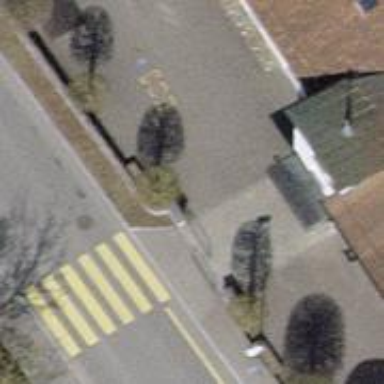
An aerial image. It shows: Double cycle barrier.